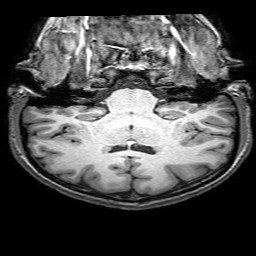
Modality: T1w
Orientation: sagittal
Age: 20
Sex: female
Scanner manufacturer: philips
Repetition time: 0.008969 s
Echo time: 0.0046 s